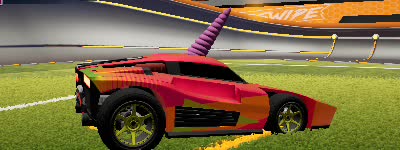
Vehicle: breakout